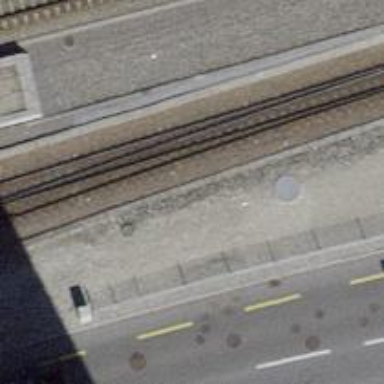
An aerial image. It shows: Narrow-gauge railway track with 1 electrified contact line.